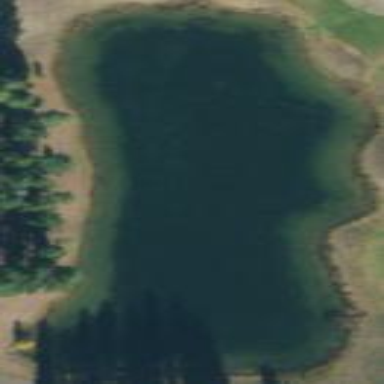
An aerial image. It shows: Water hazard on golf course. The hazard is natural water feature.